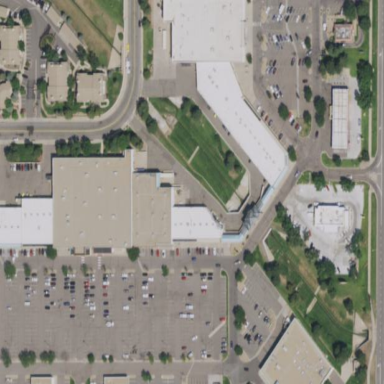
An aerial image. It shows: Mall building.